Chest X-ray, PA view. Patient: 44 years old, sex M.
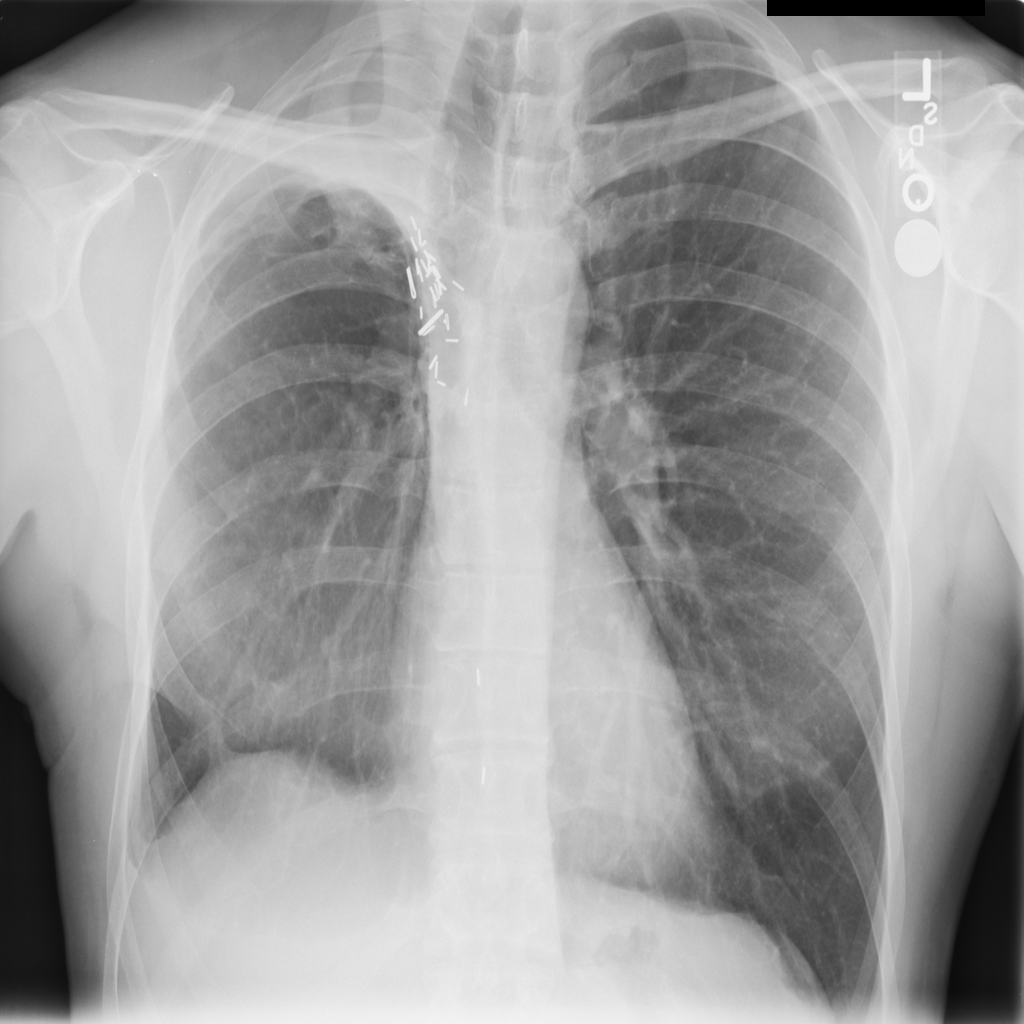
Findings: Fibrosis